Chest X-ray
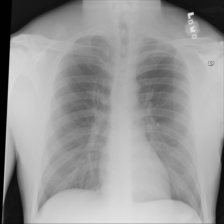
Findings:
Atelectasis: negative
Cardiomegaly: negative
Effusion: negative
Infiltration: negative
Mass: negative
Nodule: negative
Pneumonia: negative
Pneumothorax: negative
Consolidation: negative
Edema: negative
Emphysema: negative
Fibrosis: negative
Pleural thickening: negative
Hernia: negative